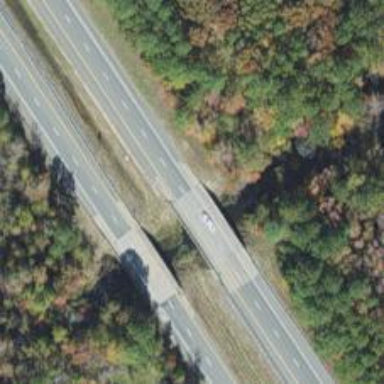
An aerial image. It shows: Beam-structured bridge on motorway.